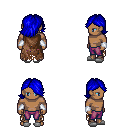
a pixel art fantasy rpg character, male body template, human, dark skin, brown tattered cape, magenta pants, blue swoop hairstyle, white cloth bracers, white slippers, four views (front, back, left, right), 2x2 character sprite sheet, small pixel art, hard edges, no anti-aliasing